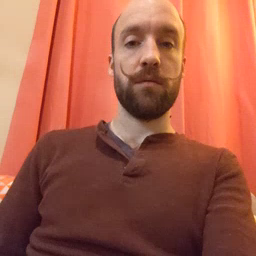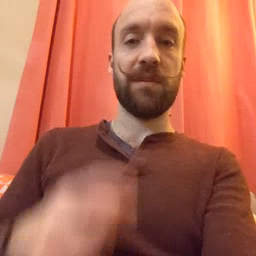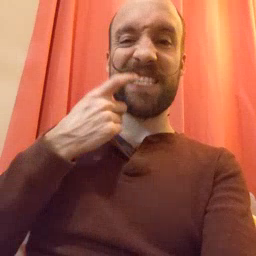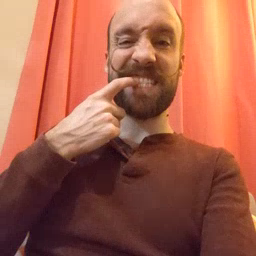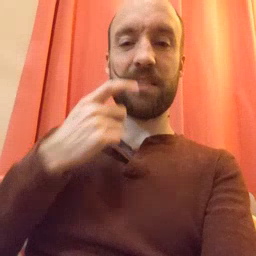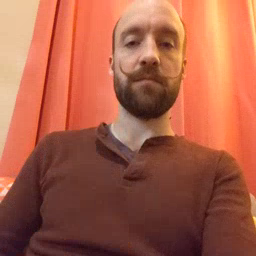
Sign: tooth